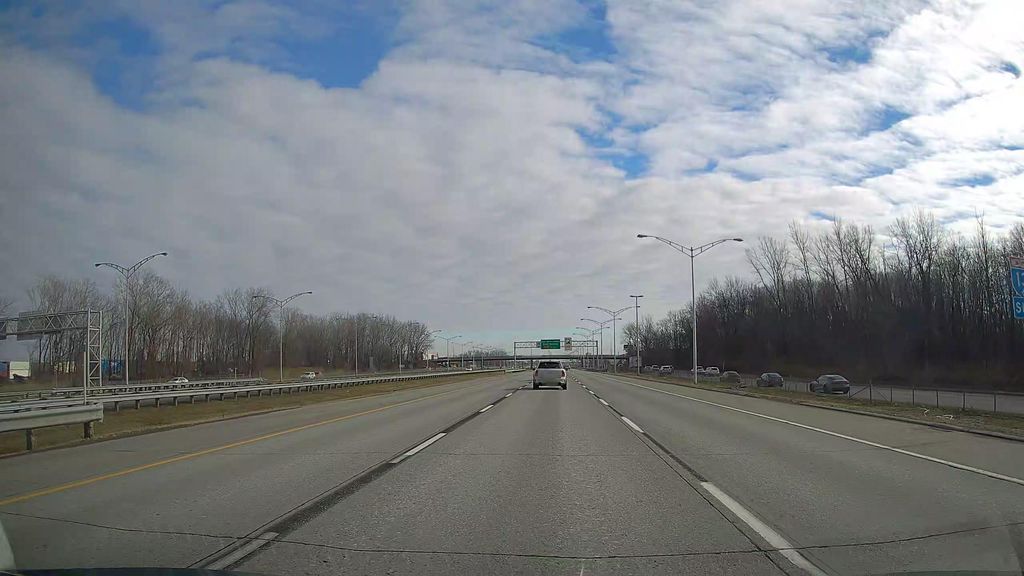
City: montreal